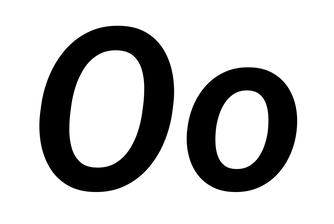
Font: Roboto-Italic_SemiBold_Italic